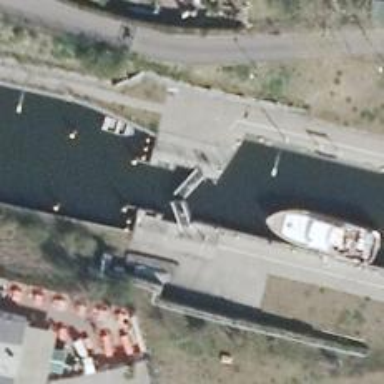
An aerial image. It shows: Lock gate on waterway.